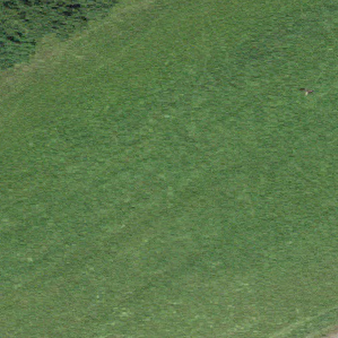
Label: other